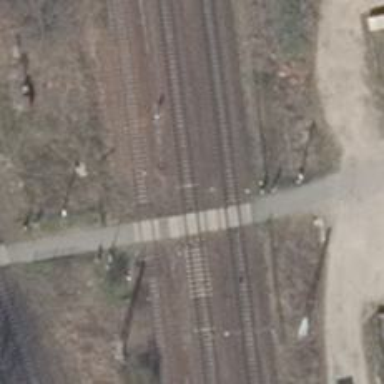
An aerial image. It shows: Electrified contact line.